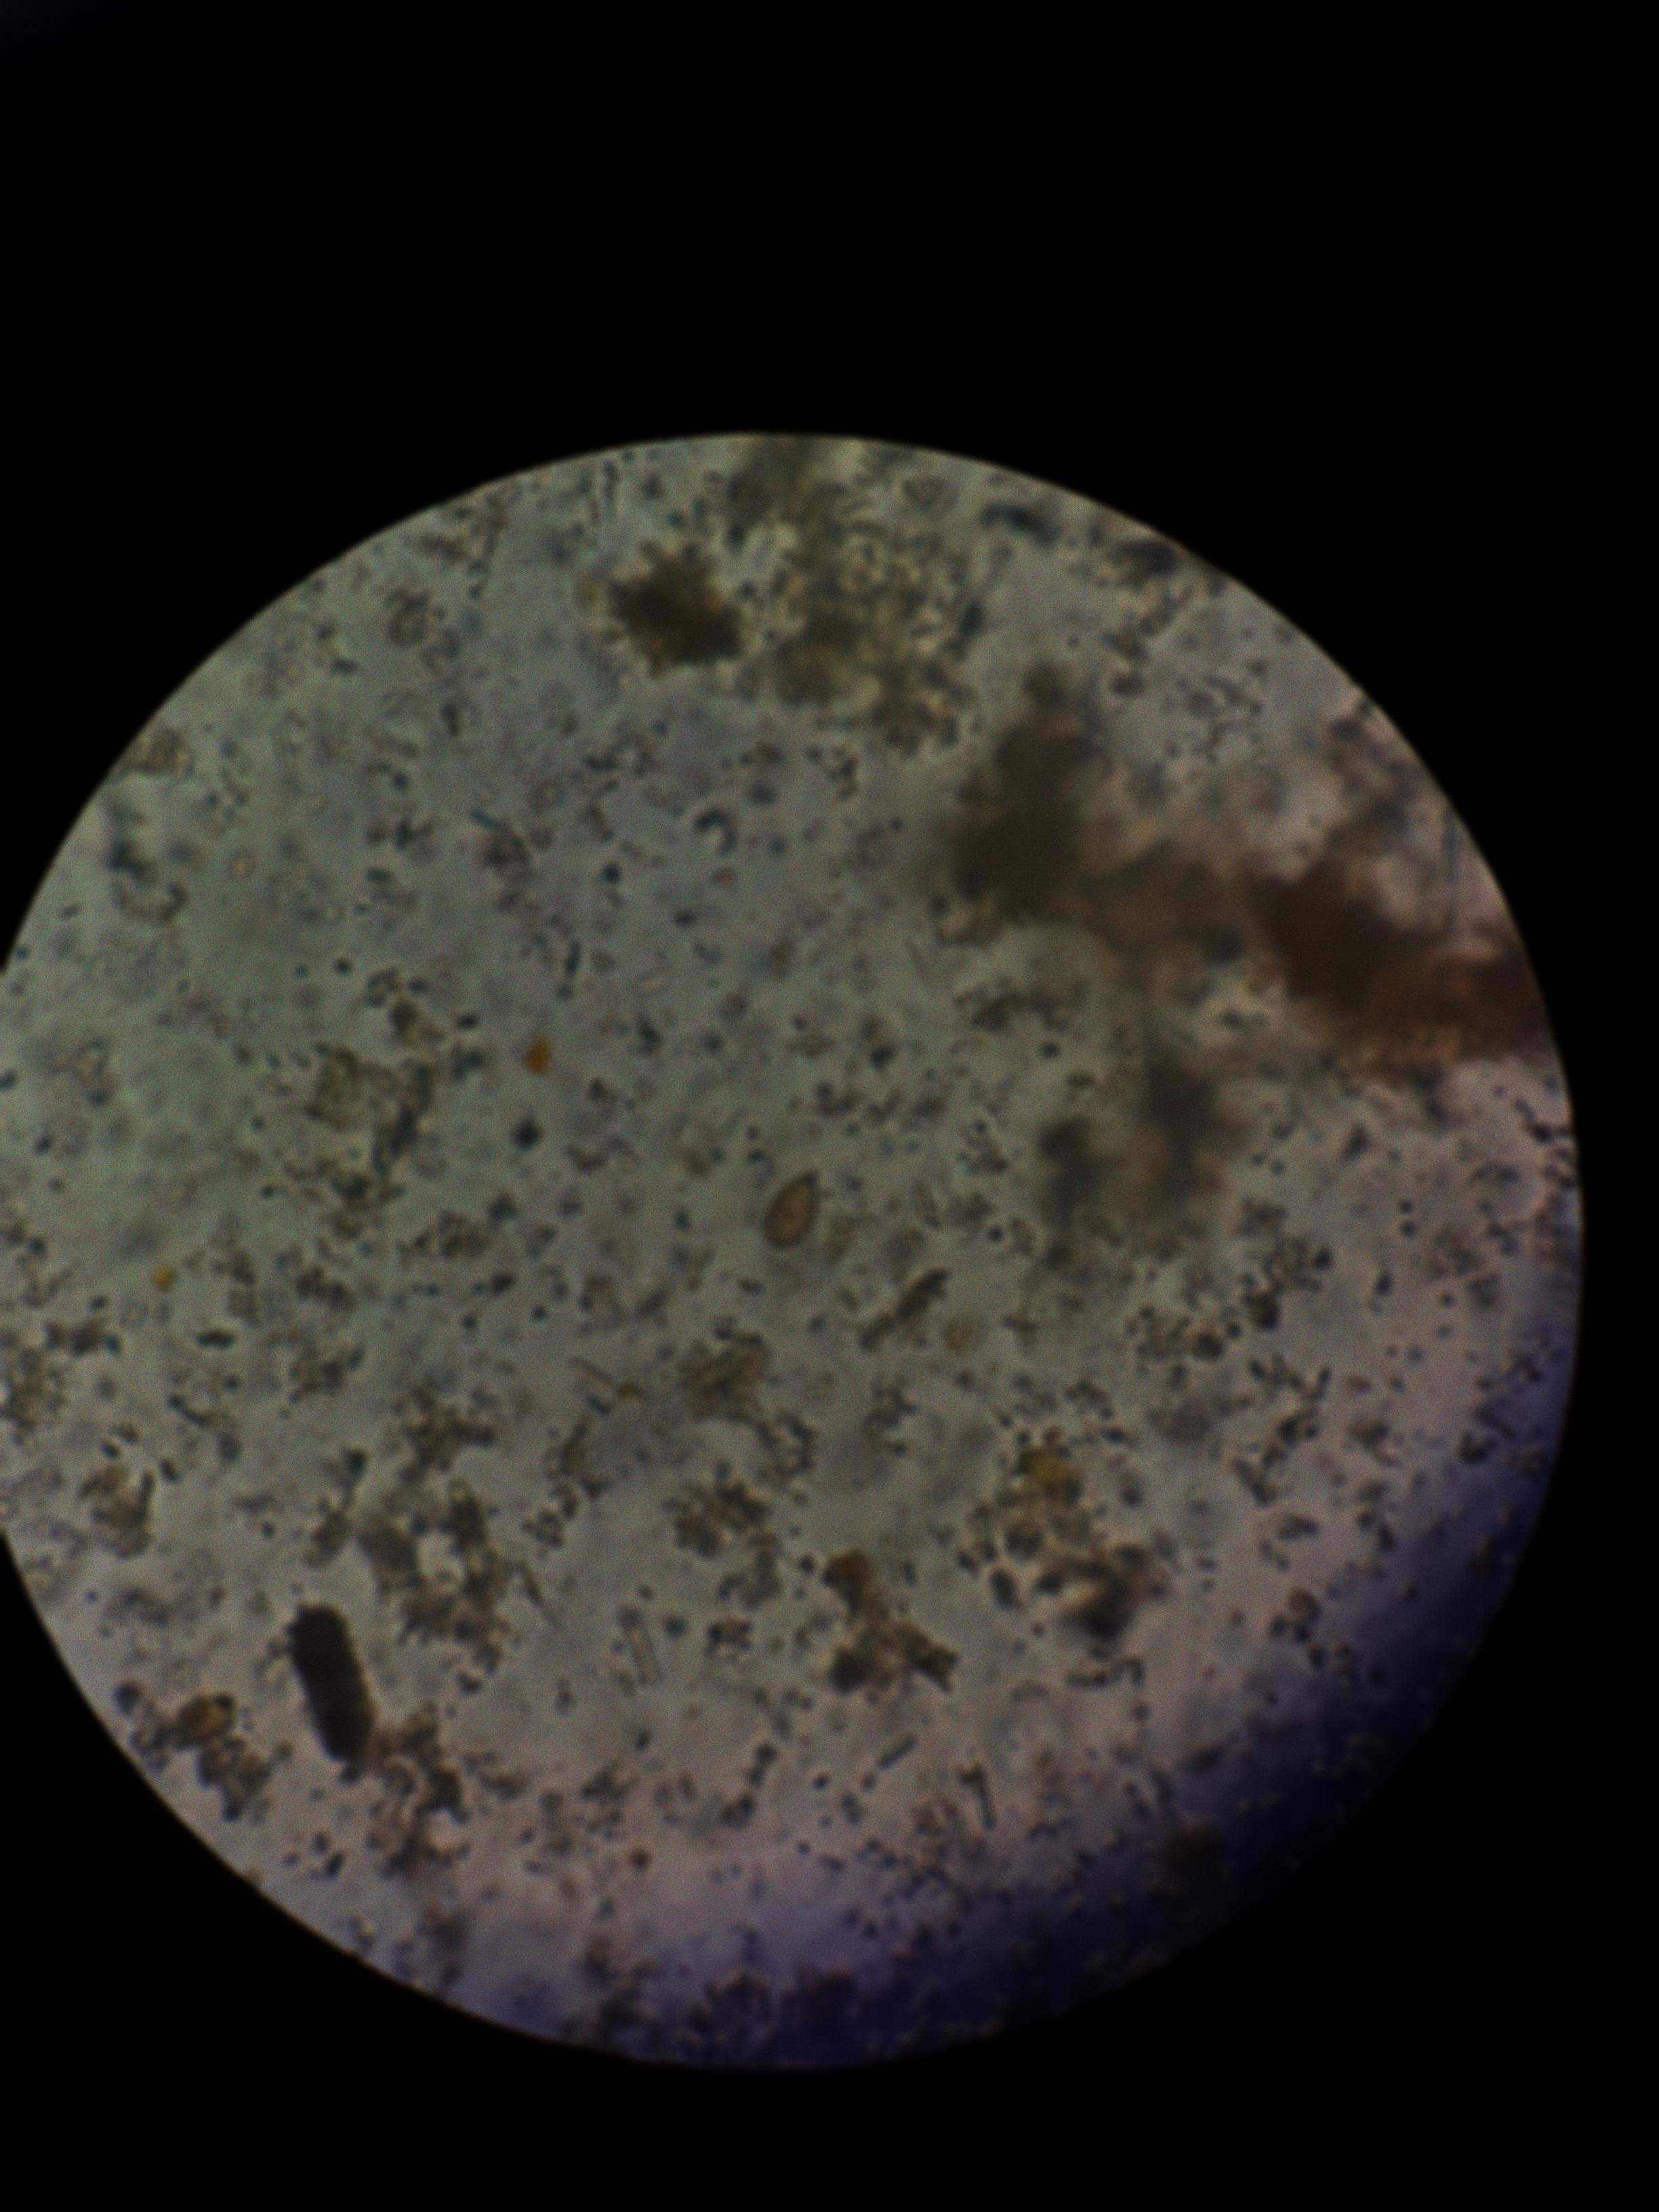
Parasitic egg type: Opisthorchis viverrine